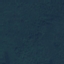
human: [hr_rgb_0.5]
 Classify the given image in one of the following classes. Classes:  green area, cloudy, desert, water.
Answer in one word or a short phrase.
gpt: green area